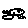
Label: cloud